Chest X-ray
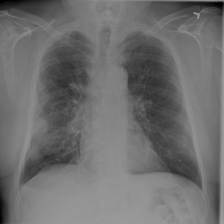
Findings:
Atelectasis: negative
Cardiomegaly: negative
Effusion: negative
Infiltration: negative
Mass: positive
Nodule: positive
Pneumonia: negative
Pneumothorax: negative
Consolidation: negative
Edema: negative
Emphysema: negative
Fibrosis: negative
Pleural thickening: positive
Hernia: negative